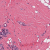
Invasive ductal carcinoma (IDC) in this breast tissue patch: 0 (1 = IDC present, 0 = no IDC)